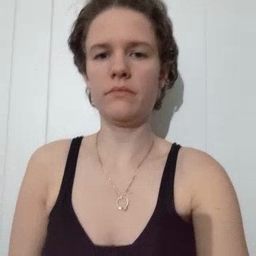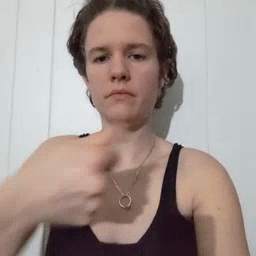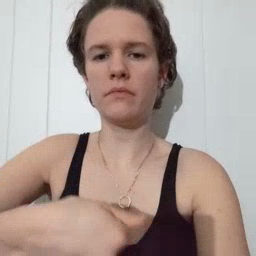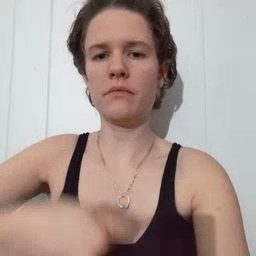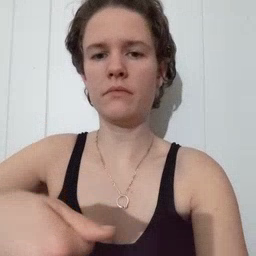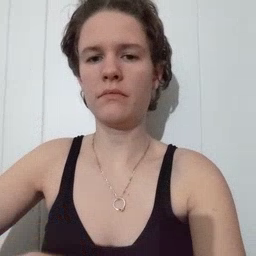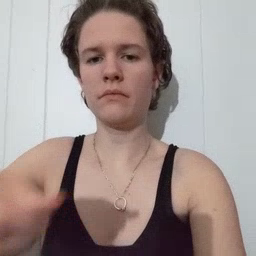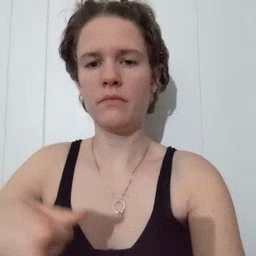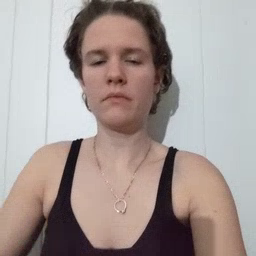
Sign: puzzle